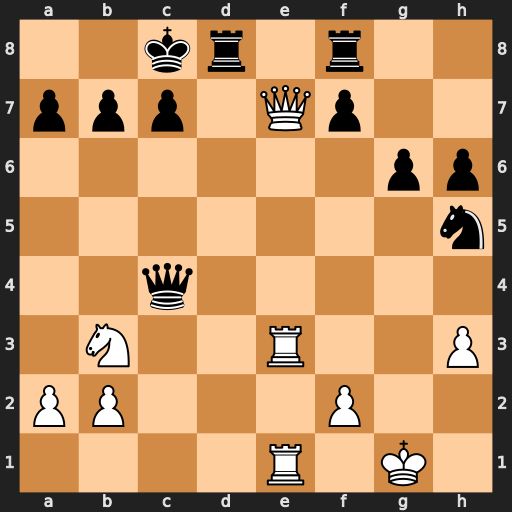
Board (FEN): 2kr1r2/ppp1Qp2/6pp/7n/2q5/1N2R2P/PP3P2/4R1K1
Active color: w
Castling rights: -
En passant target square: -
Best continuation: Rc3 Qxc3 bxc3